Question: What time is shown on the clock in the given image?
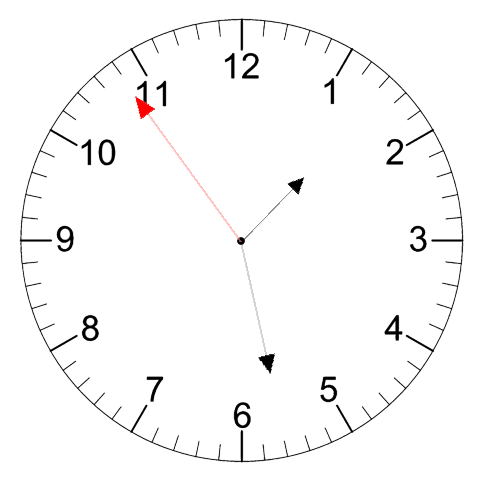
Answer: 01:27:54